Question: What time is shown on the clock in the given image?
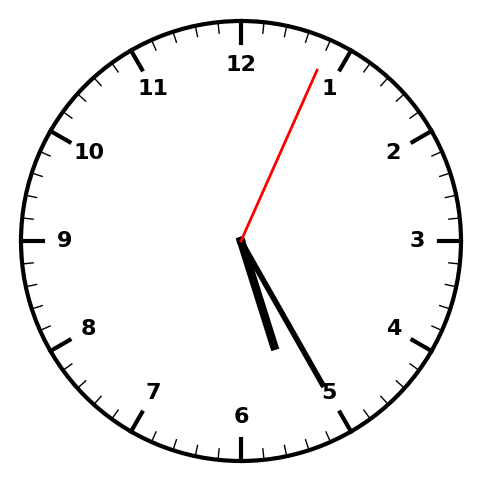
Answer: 05:25:04